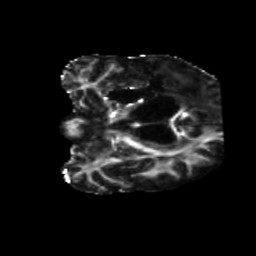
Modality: FA
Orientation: coronal
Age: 58
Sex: male
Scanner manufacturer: siemens
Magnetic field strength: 3 T
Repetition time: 5.25 s
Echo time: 0.08 s